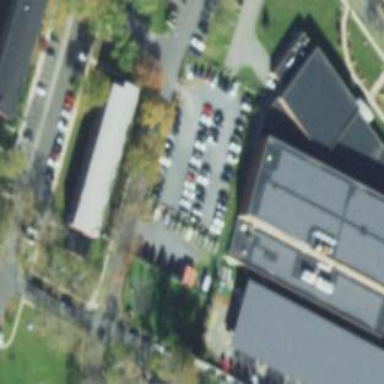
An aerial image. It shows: Parking area.